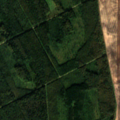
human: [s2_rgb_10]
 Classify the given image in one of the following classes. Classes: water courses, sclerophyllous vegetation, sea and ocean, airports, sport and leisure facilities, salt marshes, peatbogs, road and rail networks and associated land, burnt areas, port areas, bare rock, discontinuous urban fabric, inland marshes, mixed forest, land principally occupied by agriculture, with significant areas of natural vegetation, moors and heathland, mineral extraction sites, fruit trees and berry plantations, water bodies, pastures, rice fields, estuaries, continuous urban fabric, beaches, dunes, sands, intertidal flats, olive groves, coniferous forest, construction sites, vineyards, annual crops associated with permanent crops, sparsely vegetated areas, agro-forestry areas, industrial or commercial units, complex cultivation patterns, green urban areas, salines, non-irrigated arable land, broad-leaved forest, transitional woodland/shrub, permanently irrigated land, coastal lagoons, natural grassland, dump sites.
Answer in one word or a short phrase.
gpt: non-irrigated arable land, broad-leaved forest, mixed forest